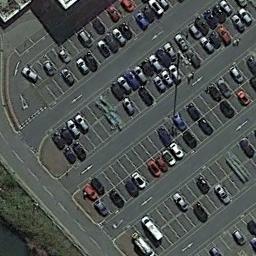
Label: parking_lot